RGB frame:
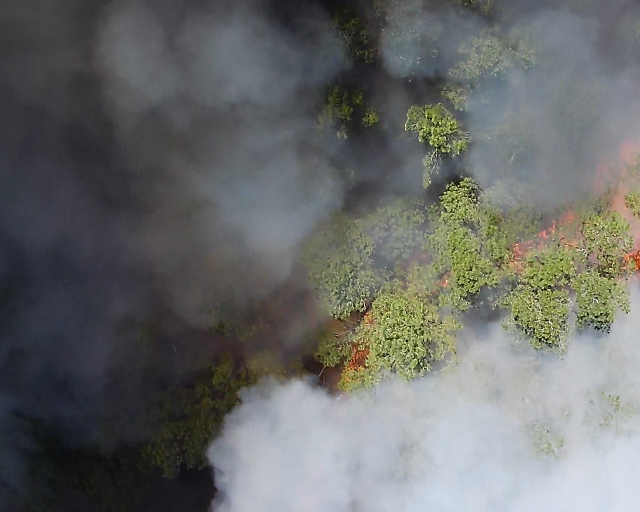
Thermal frame:
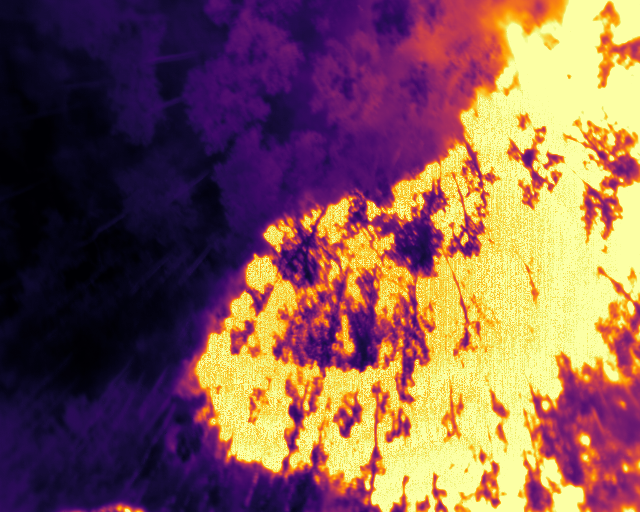
Captured: 2026-02-27 02:35:55
Pixels at or above 80 °C: 181399 (fraction of frame: 0.5536)